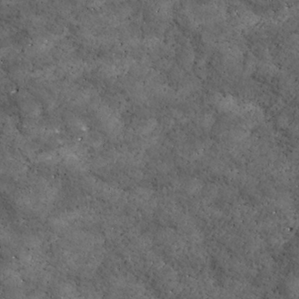
Label: non_frost